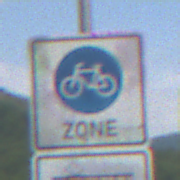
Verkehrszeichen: BeginnFahrradzone
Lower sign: MehrspurigeFahrzeugeFrei7
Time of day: Midday
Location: Outdoor (RoadRail)
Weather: PartlyCloudy
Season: NotSpecified
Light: Natural